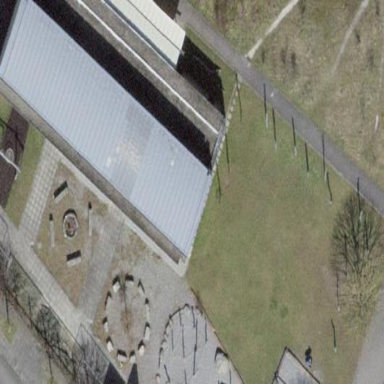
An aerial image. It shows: School building.